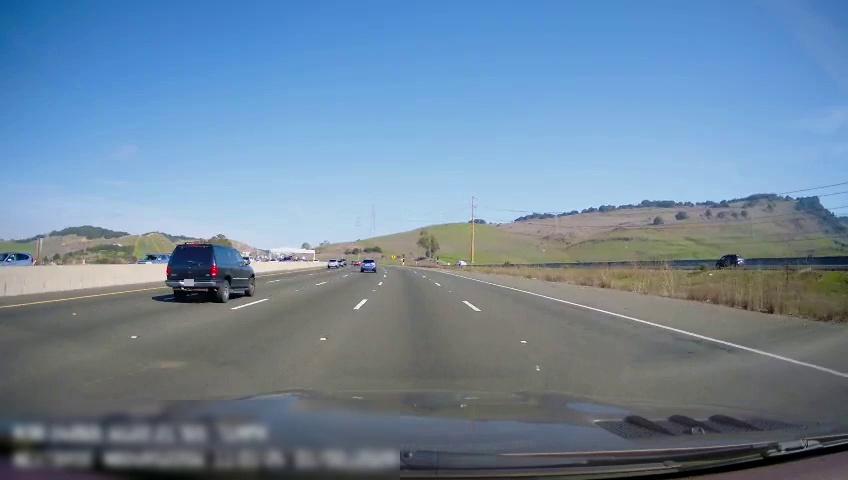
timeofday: Day
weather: Sunny
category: Drivable Space
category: Vehicles | SUV
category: Vehicles | SUV
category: Vehicles | Car
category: Vehicles | Car
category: Vehicles | SUV
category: Vehicles | Car
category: Vehicles | Truck
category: Vehicles | SUV
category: Lanes | Alternate Lane
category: Lanes | Alternate Lane
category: Lanes | Alternate Lane
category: Lanes | Alternate Lane
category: Lanes | Alternate Lane
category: Lanes | Alternate Lane